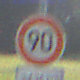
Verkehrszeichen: Geschwindigkeit90
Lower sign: LaengeEinerStrecke6
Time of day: MorningAfternoon
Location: Outdoor (Nature)
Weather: PartlyCloudy
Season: NotSpecified
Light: Natural